Brain MRI, t2w sequence, axial 2D slice.
Patient: age 43, sex M, weight 95 kg, height 1.95 m
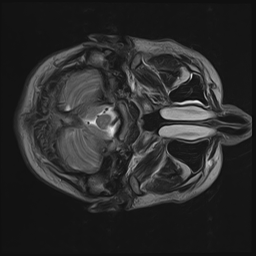